Question: Can someone please help me to read/understand this deadlock graph?
I don't understand why process 75 is requesting a lock on an object that he has a lock on already?

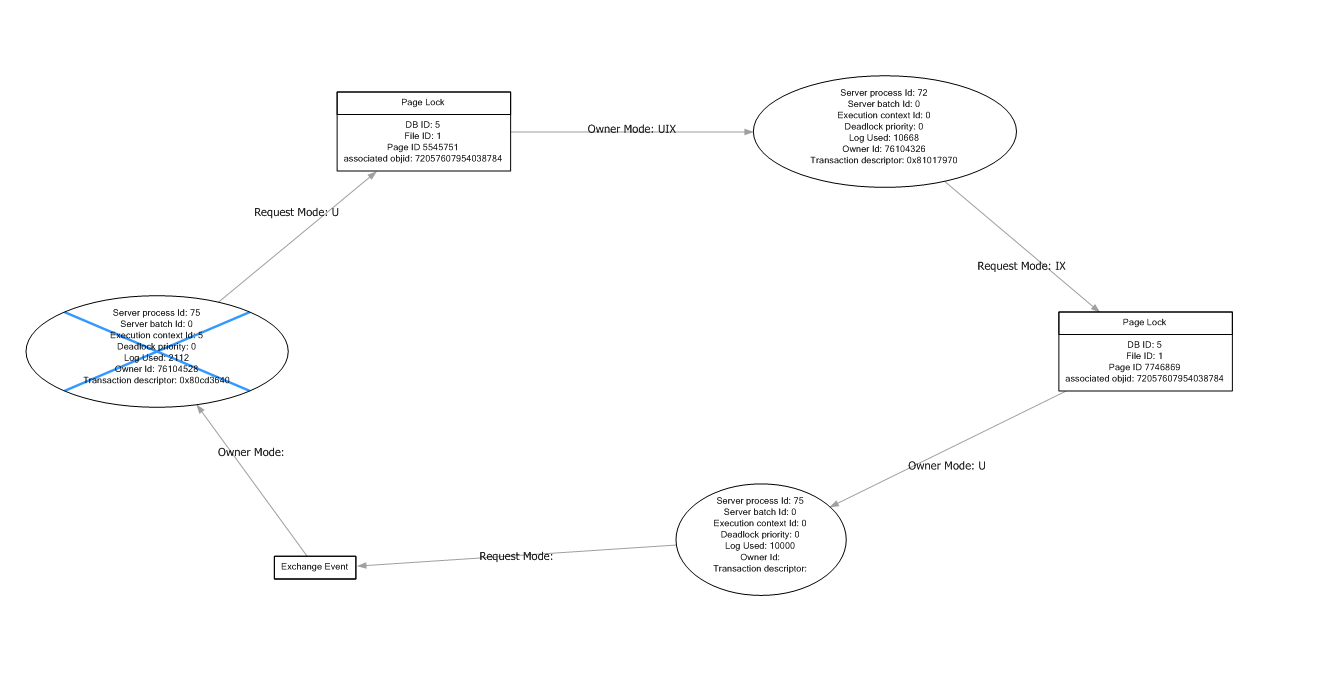
Answer: According to a blog article that I've found the existance of an "Exchange Event" indicates that the source of your problem be parallelism in your query.
<URL>
The above article goes into much more detail, however the punchline is:
> Add an index or improve the query to eliminate the need for parallelism. In most cases, the use of parallelism in a query indicates that you have a very large scan, sort, or join that isn't supported by proper indexes. If you tune the query, you will often find that you end up with a much quicker and more efficient plan that doesn't use parallelism, and therefore isn't subject to this type of problem. Of course, in some queries (DSS/OLAP-type queries, in particular) it may be difficult to eliminate all large scans. Force single-threaded execution with an "OPTION (MAXDOP 1)" query hint at the end of the query. If you can't modify the query, you can apply the hint to any query with a plan guide.
You might want to try this to see if there is any improvement.